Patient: sex M, age 47
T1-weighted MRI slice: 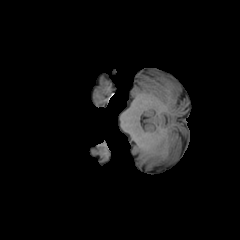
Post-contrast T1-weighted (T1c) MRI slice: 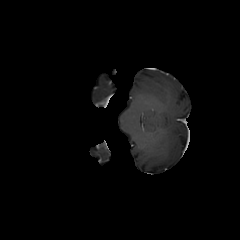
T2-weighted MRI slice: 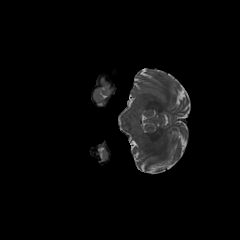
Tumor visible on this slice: no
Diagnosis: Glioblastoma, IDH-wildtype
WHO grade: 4